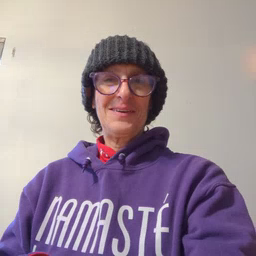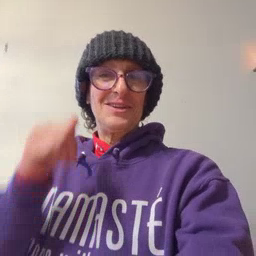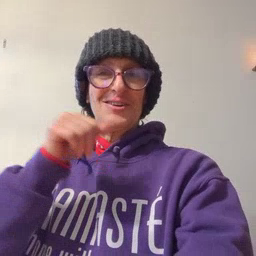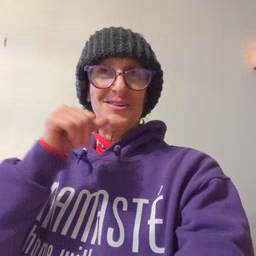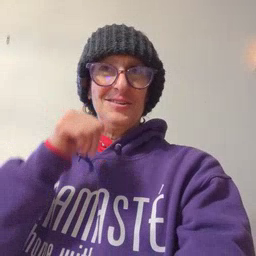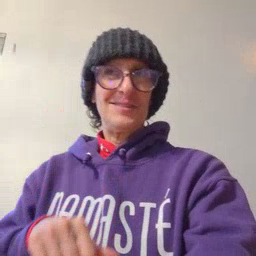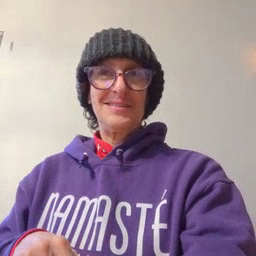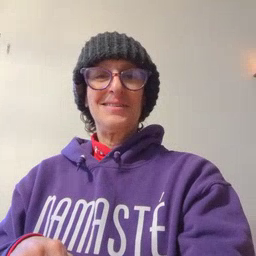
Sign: girl